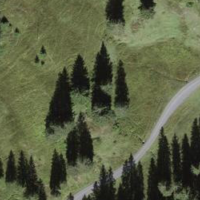
EUNIS habitat code: 23
Species observed at this site:
Miramella alpina
Filipendula ulmaria